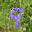
Label: 9